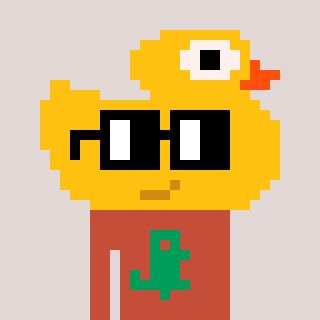
a pixel art character with square black glasses, a ducky-shaped head and a rust-colored body on a warm background